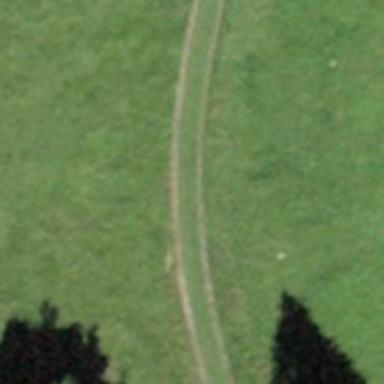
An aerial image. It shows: Grassy track road with grade 4 track type.